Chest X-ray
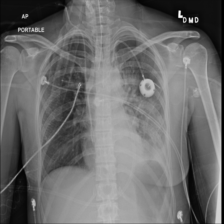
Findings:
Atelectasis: negative
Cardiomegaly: negative
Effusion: positive
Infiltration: positive
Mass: negative
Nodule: negative
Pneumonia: negative
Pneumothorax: negative
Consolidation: negative
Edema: negative
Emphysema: negative
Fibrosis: negative
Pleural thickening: negative
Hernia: negative